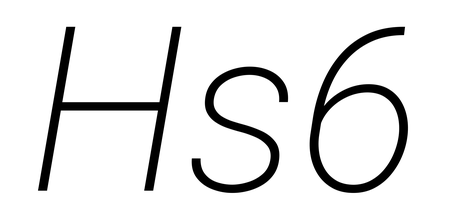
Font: Roboto-Italic_ExtraLight_Italic